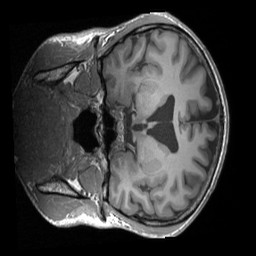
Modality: T1w
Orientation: coronal
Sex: male
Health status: ill
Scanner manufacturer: siemens
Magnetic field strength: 3 T
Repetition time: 1.66 s
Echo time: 0.00254 s